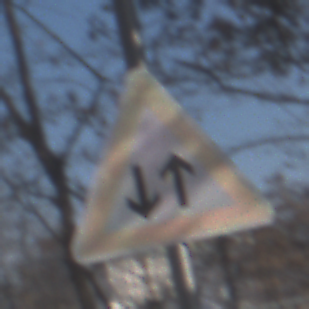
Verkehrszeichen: Gegenverkehr
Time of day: MorningAfternoon
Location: Outdoor (Special)
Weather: Clear
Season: Winter
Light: Natural